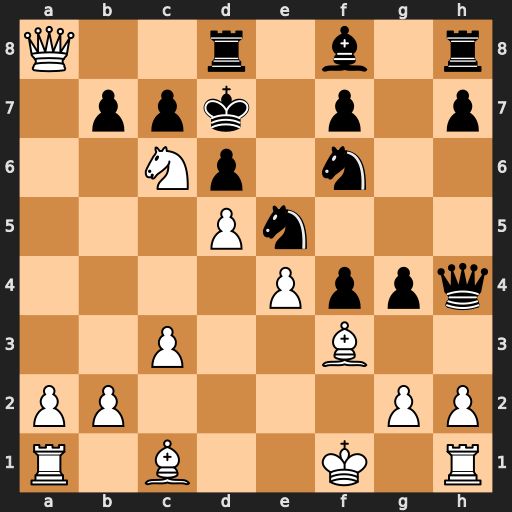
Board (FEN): Q2r1b1r/1ppk1p1p/2Np1n2/3Pn3/4Pppq/2P2B2/PP4PP/R1B2K1R
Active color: w
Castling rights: -
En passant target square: -
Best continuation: Qxd8#